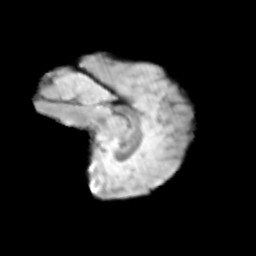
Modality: T2w
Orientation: sagittal
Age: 10
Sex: male
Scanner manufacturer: siemens
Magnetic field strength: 3 T
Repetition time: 3.8 s
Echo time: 0.07 s